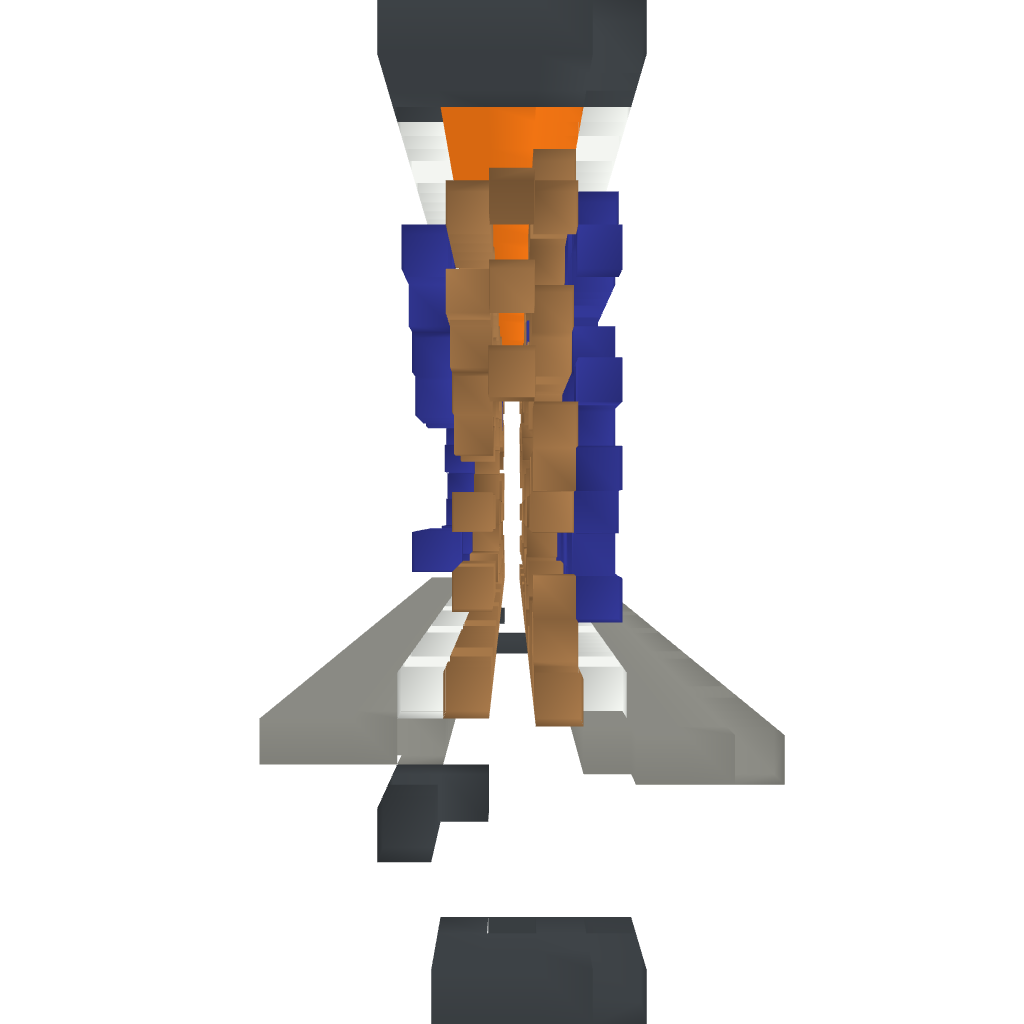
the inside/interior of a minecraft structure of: sony logo